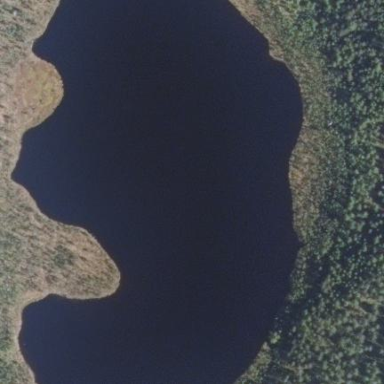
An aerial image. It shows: Serene lake.